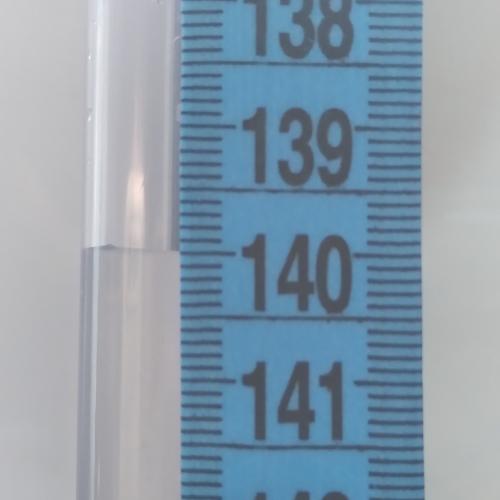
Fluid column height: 140.0 cm